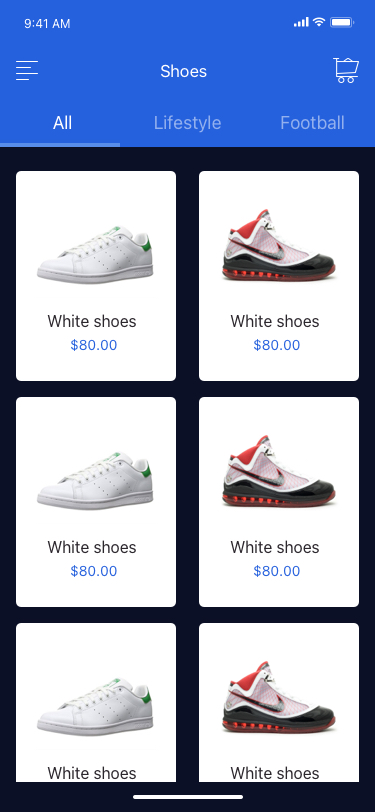
Text in this UI design:
White shoes
$80.00
White shoes
$80.00
White shoes
$80.00
White shoes
$80.00
White shoes
$80.00
White shoes
$80.00
All
Lifestyle
Football
Shoes